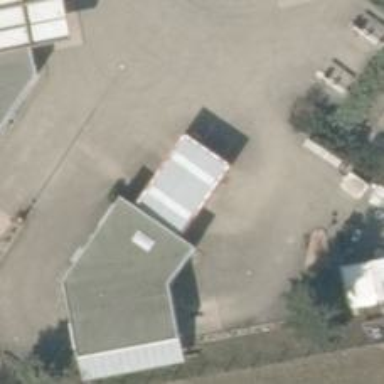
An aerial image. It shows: Car wash facility.